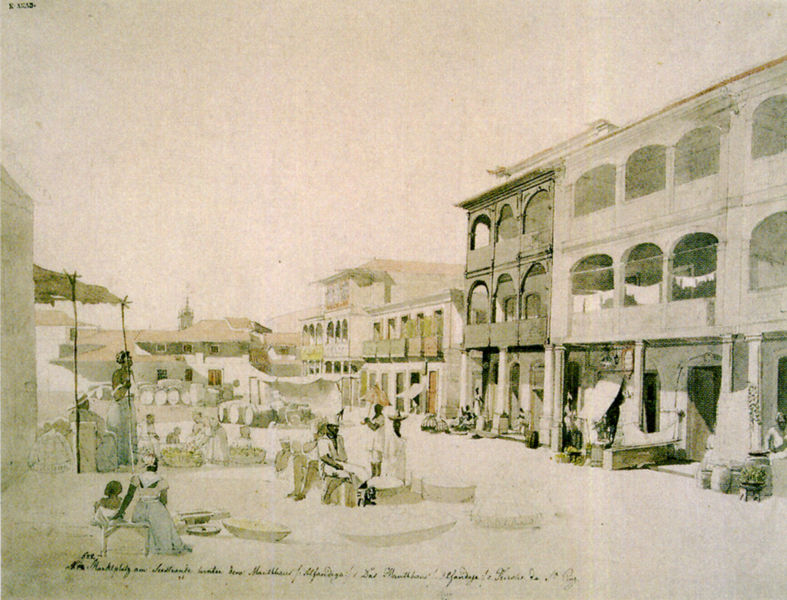
Titel: Reiseskizze aus Brasilien - Marktplatz am Seestrand hinter dem Mauthaus
Künstler: Thomas Ender
Standort: Wien
Institution: Kupferstichkabinett der Akademie der Bildenden Künste
Schlagwörter: himmel, schatten, weiß, aquarell, frauen, gelb, grün, menschen, mädchen, sitzen, stadt, wäsche, fenster, grau, hell, hut, hüte, kleid, licht, männer, orange, rücken, schwarz, skizze, strasse, säulen, tür, zeichnung, blick, dach, gebäude, haus, rot, schirm, leute, rock, architektur, blass, faru, häuser, sonne, sitzend, tücher, gewänder, händler, pflanzen, rosa, handel, turm, balkon, kübel, schrift, sommer, ansicht, fassade, fassaden, ort, passanten, süden, türen, wäscheleine, körbe, afrika, dächer, mauer, grafik, graphik, amerika, markt, platz, bank, empore, rundbogen, balkone, galerie, bögen, farbige, neger, schwarze, eingänge, tusche, loggia, offen, orient, heiss, text, koloriert, jalousie, arkaden, karte, krüge, afrikaner, baldachin, marktplatz, geschosse, leicht, mohr, fässer, verkaufen, laubengang, stockwerke, szenen, handschrift, marktfrau, araber, ägypten, markise, ware, markisen, schrif, waren, sonnendach, marktfrauen, tunesien, farbiger, menshcen, pasanten, roange, h, sonnenchutz, marktr